Aerial crown-view tile of a tropical tree (Barro Colorado Island, Panama), acquired 20250915:
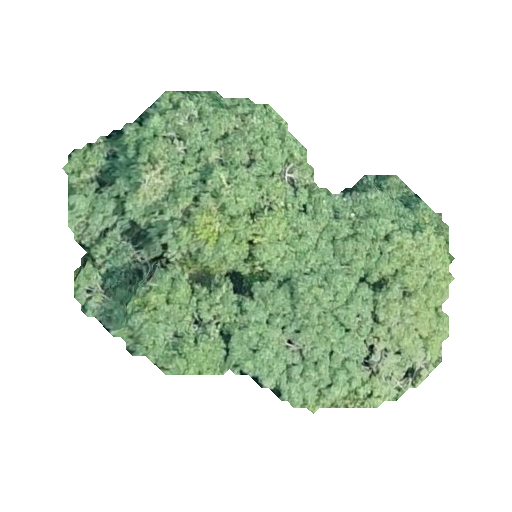
Species: Handroanthus guayacan
GBIF accepted scientific name: Handroanthus guayacan
Crown area: 125.751 m²